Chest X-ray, PA view. Patient: 35 years old, sex M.
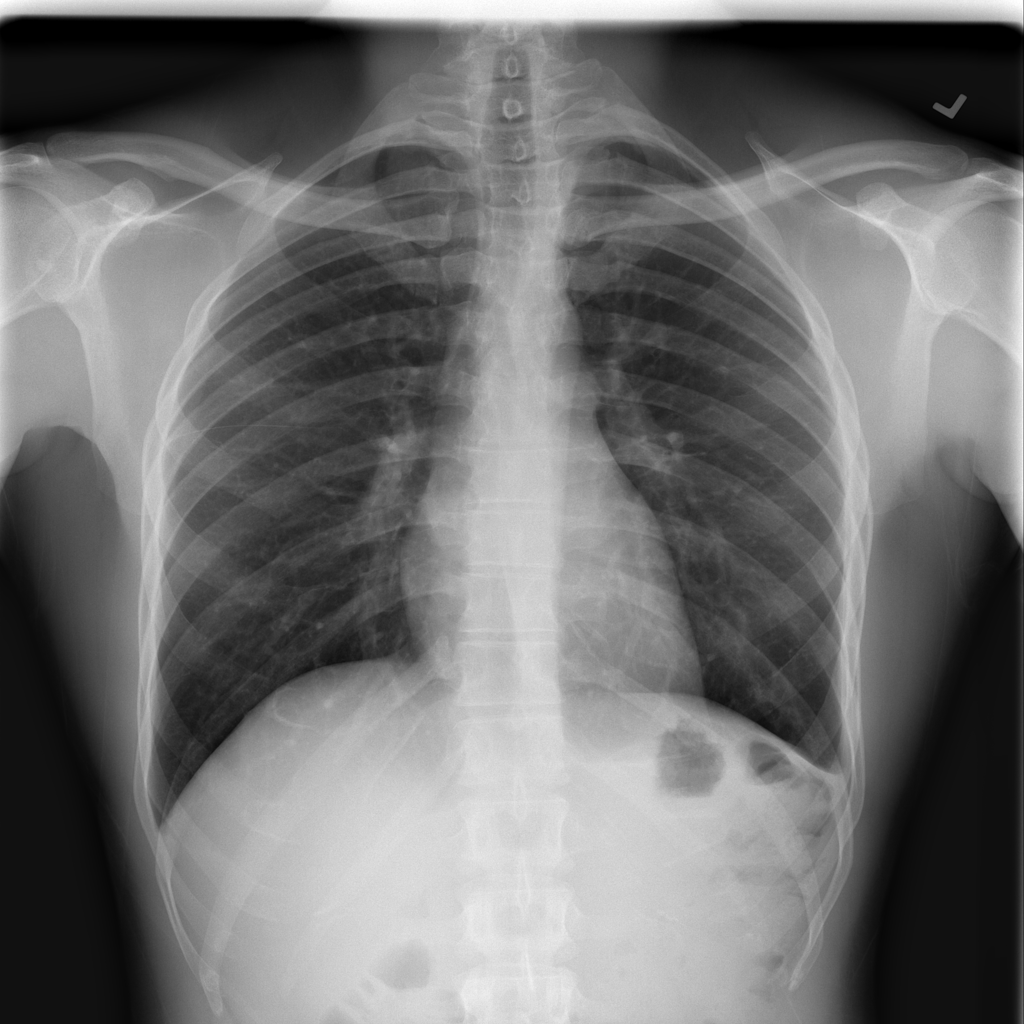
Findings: No Finding